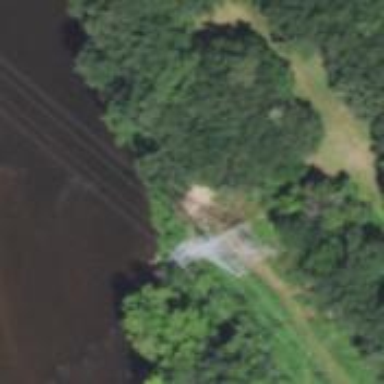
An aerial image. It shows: Lattice structure tower used for power transmission.